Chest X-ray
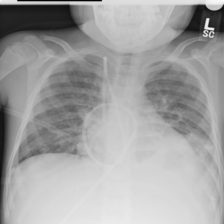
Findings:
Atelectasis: negative
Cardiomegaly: negative
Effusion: negative
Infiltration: positive
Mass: negative
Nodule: positive
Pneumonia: negative
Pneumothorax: negative
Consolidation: positive
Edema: negative
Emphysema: negative
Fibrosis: negative
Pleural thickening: negative
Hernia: negative